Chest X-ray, PA view. Patient: 79 years old, sex F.
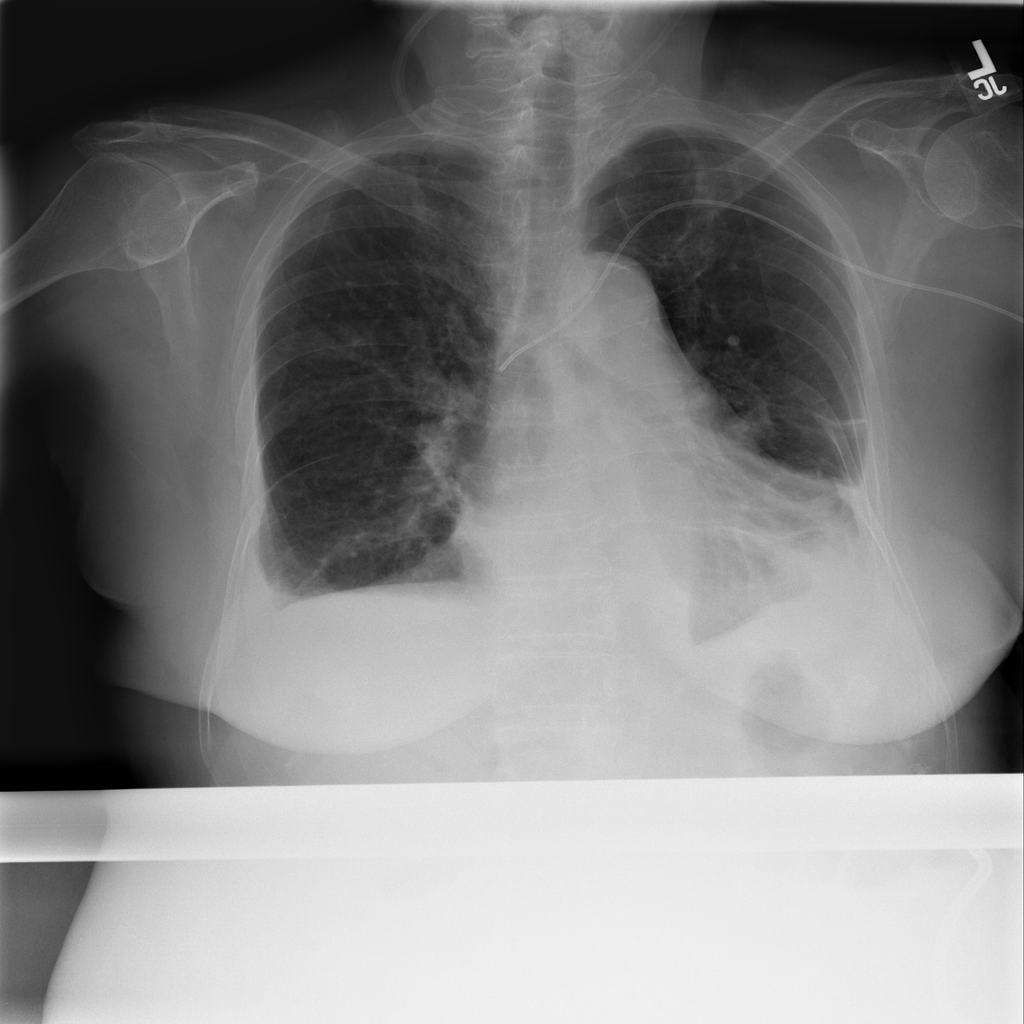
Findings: Atelectasis, Effusion